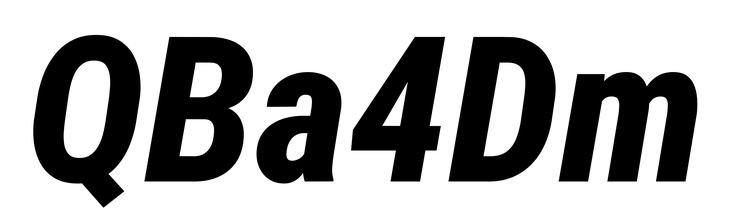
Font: Roboto-Italic_Condensed_ExtraBold_Italic